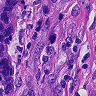
Metastatic tissue present: yes